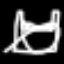
Label: bed